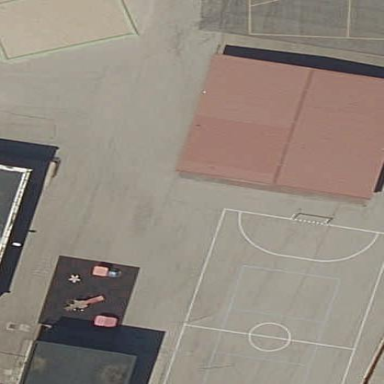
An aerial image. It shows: View of roof of building.